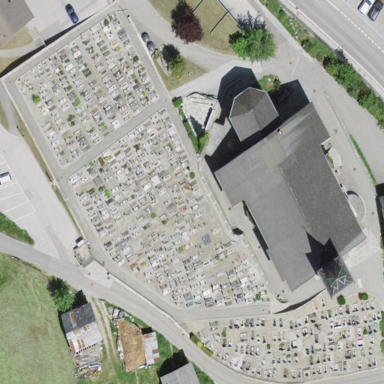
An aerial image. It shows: Graveyard.